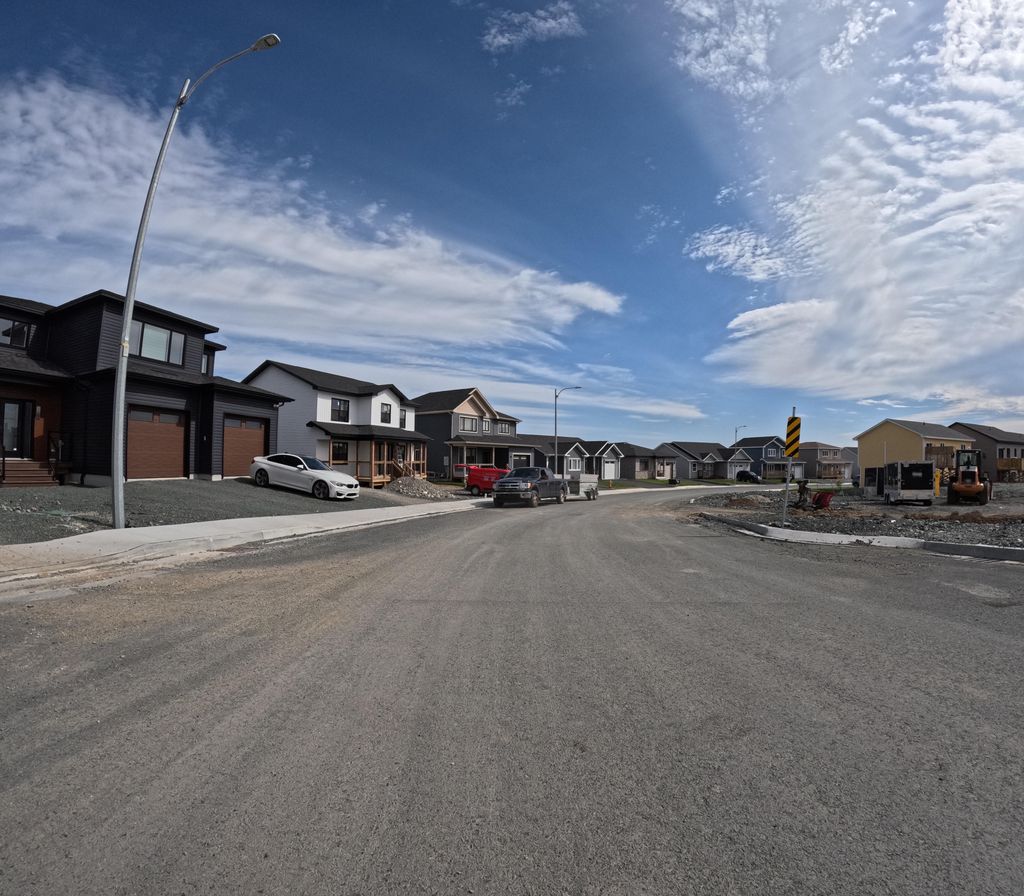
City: st_johns